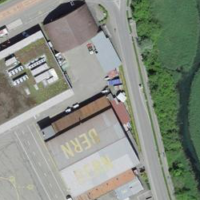
EUNIS habitat code: 57
Species observed at this site:
Cornus sanguinea